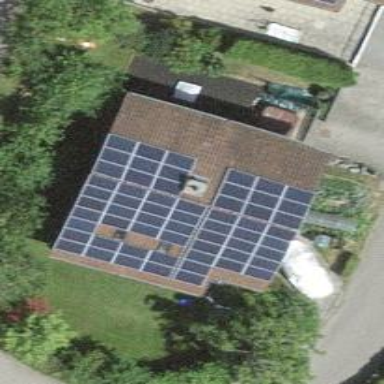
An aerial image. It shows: Solar power generator using photovoltaic panels.